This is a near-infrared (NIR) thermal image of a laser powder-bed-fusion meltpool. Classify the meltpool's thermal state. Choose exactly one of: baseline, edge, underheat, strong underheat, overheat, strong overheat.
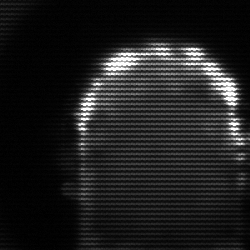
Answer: baseline